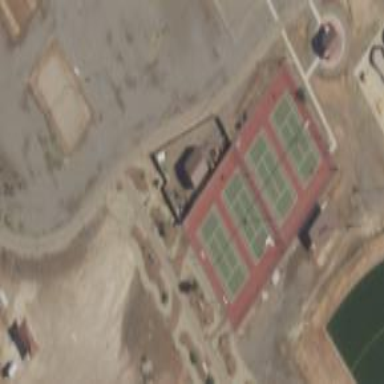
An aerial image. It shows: Tennis court on the leisure land pitch.